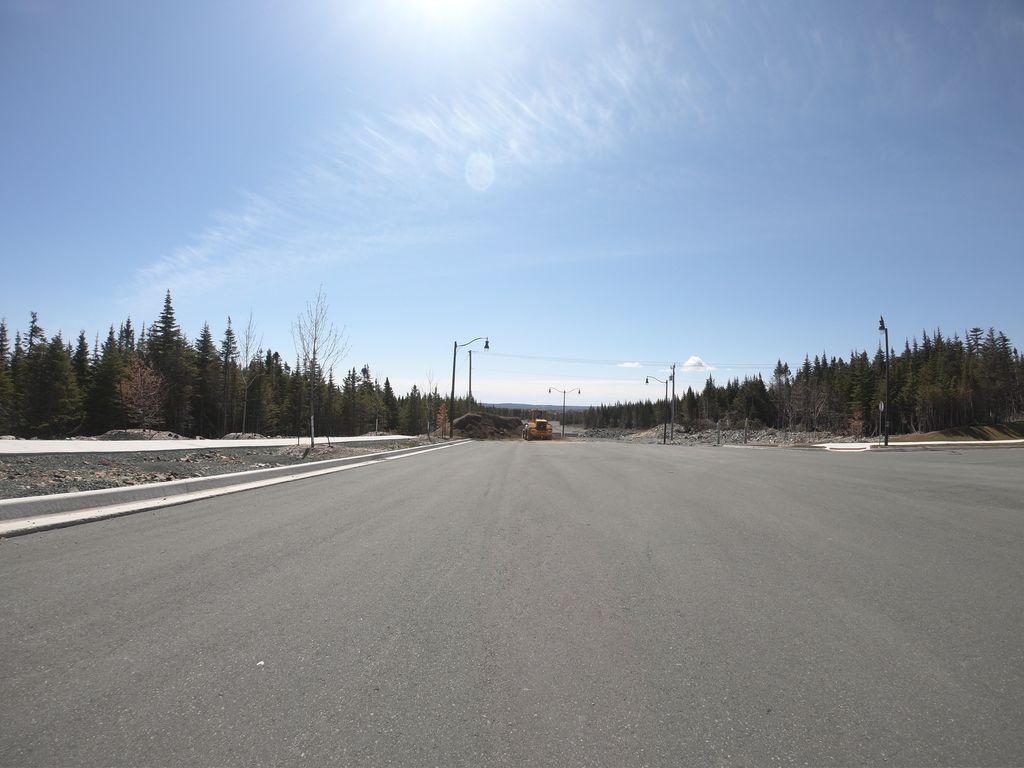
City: st_johns